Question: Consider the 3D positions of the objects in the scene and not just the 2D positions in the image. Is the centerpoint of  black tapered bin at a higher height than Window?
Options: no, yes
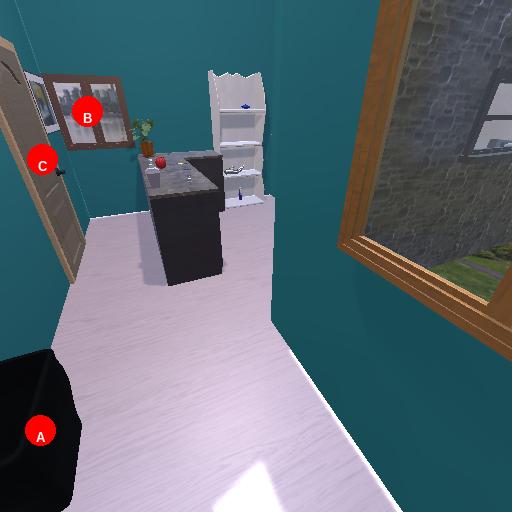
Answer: no